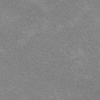
Atmospheric dust classification: dusty